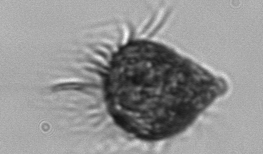
Label: Strombidium_wulffi